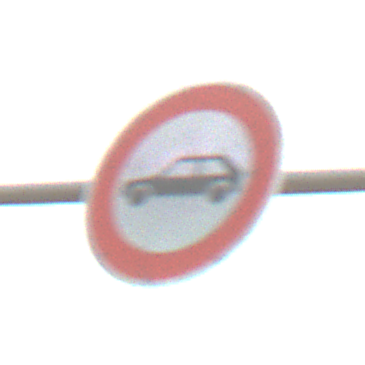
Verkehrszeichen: VerbotPersonenkraftwagen
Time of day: SunriseSunset
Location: Outdoor (Suburban)
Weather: PartlyCloudy
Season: NotSpecified
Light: Natural